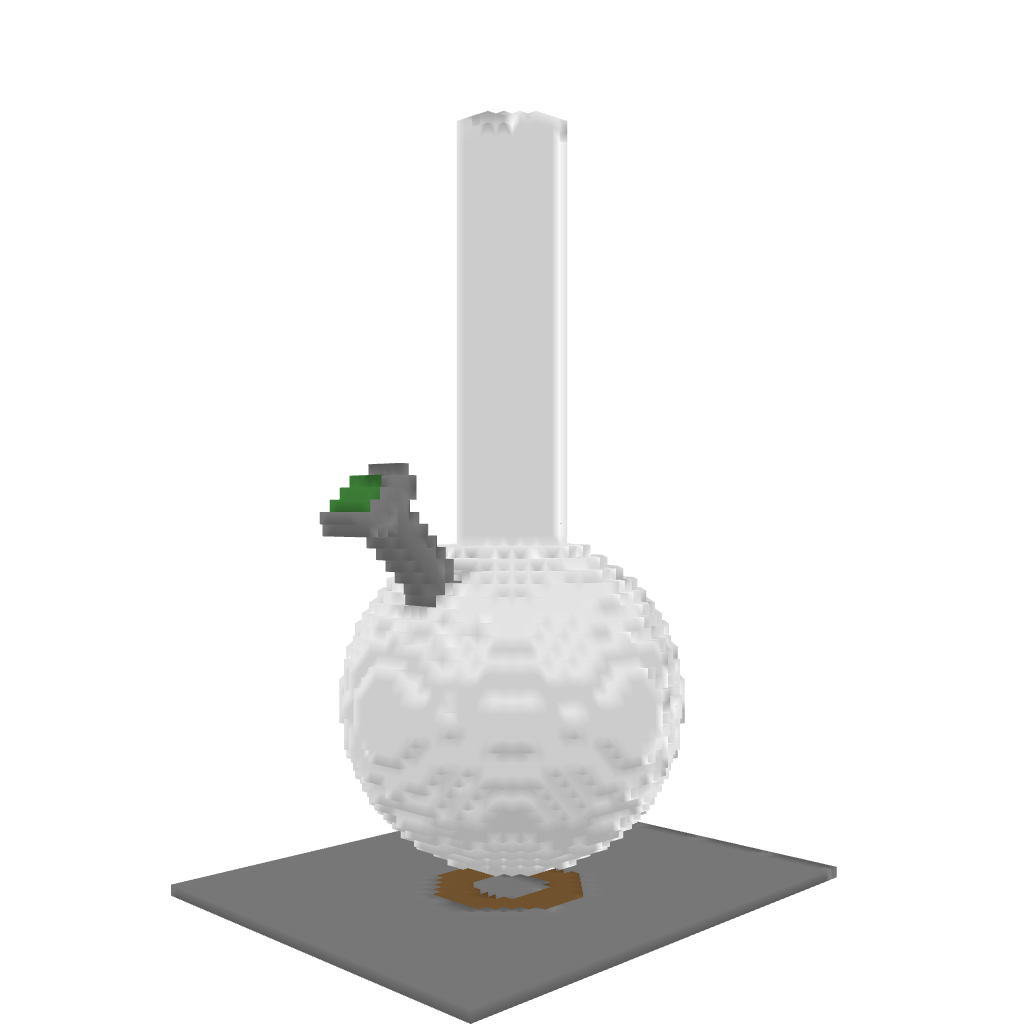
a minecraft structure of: Sly's bong bad low quality